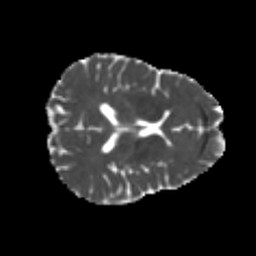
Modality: MD
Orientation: axial
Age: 24
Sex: female
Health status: healthy
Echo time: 0.074 s